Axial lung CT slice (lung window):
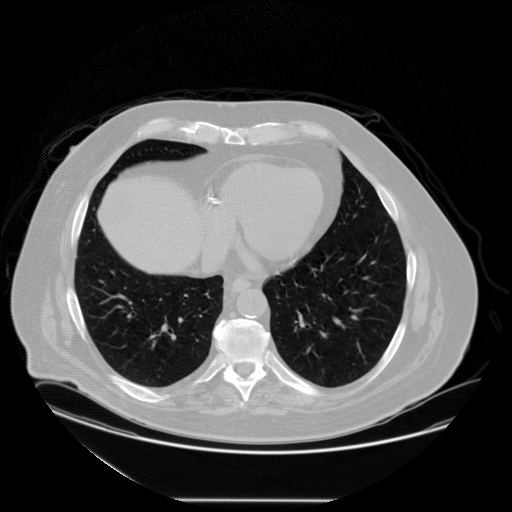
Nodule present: no